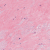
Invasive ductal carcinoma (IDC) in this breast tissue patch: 0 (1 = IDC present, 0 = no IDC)